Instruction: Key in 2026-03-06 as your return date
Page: home
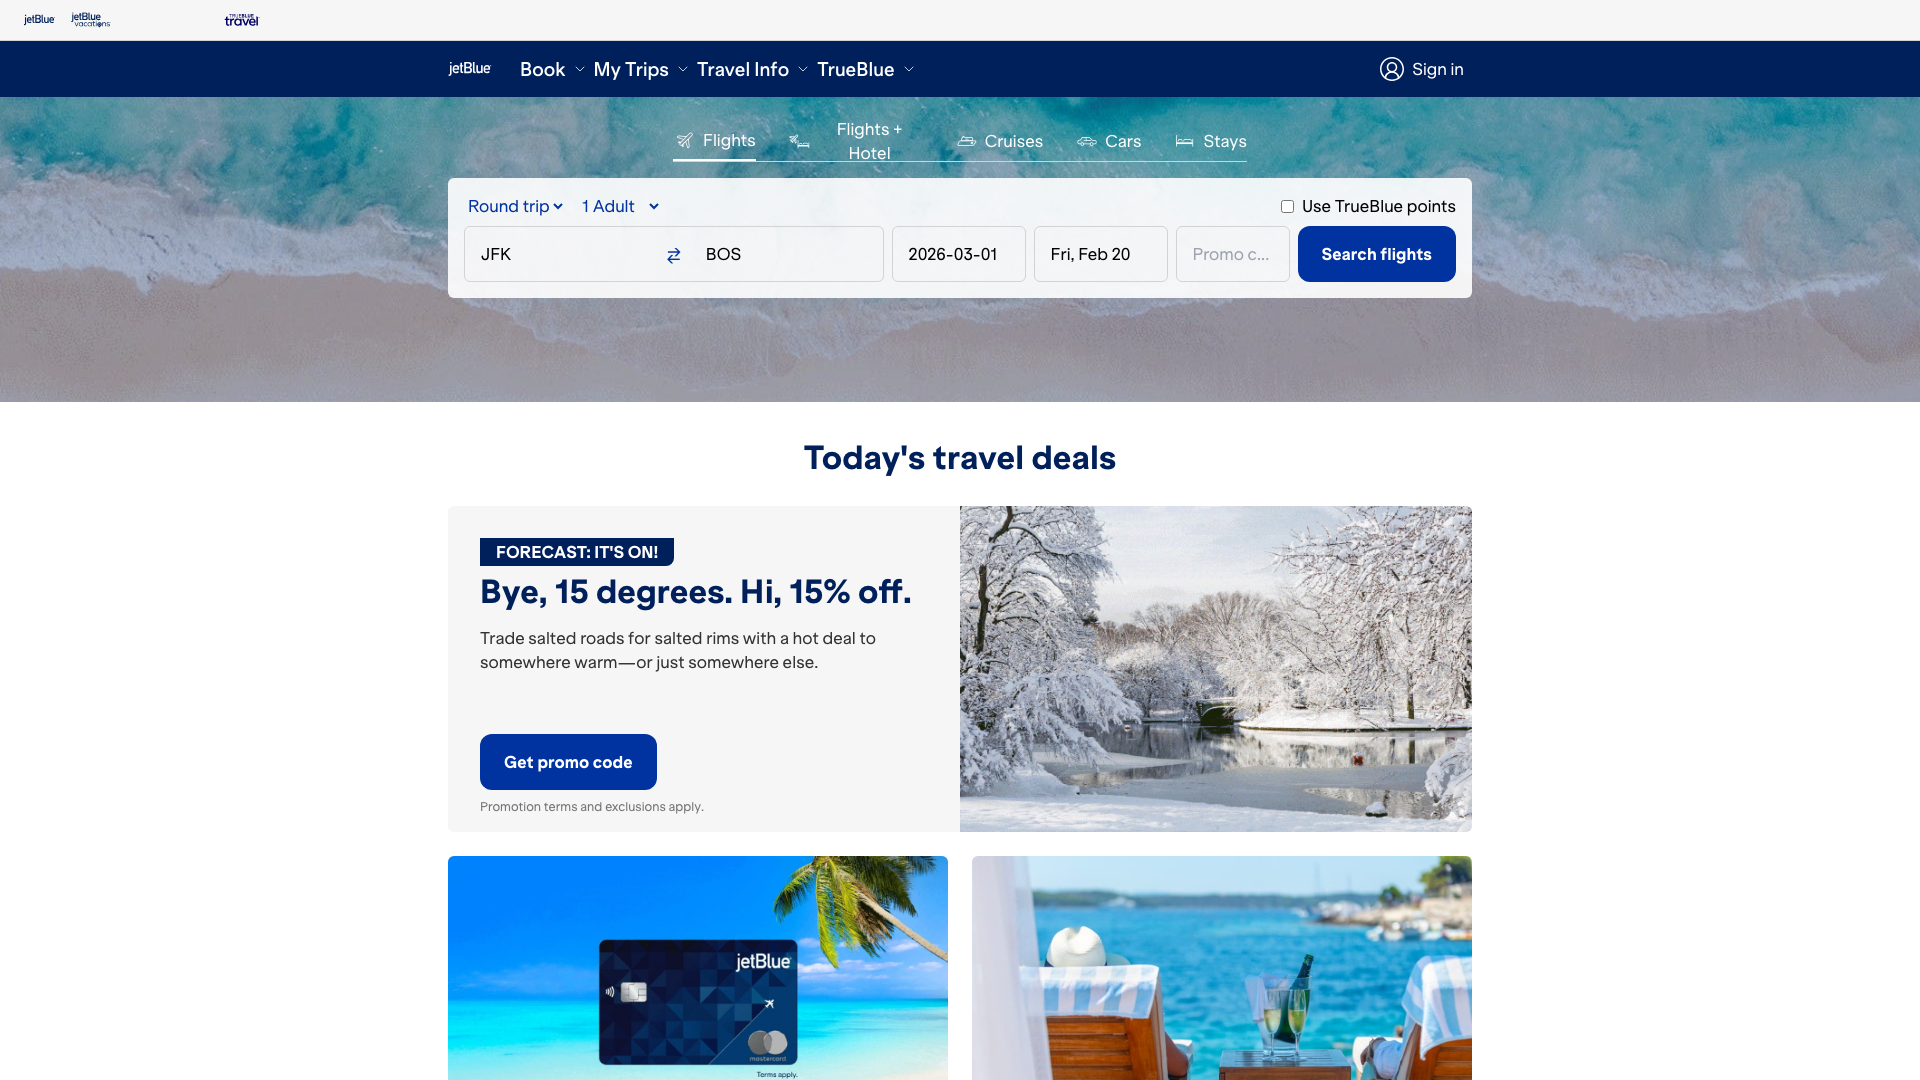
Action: type